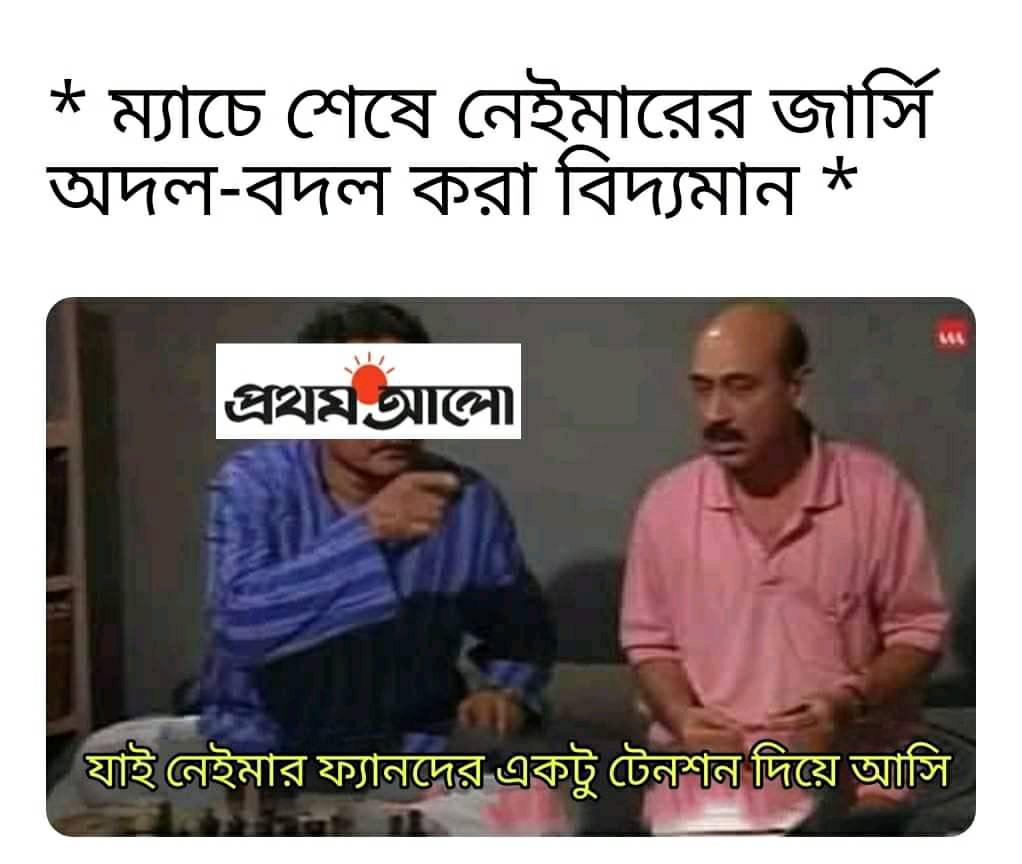
Caption: *ম্যাচ শেষে নেইমারের জার্সি অদল-বদল করা বিদ্যমান*  প্রথম আলো    যাই নেইমার ফ্যানদের একটু টেনশন দিয়ে আসি
Label: non-hate